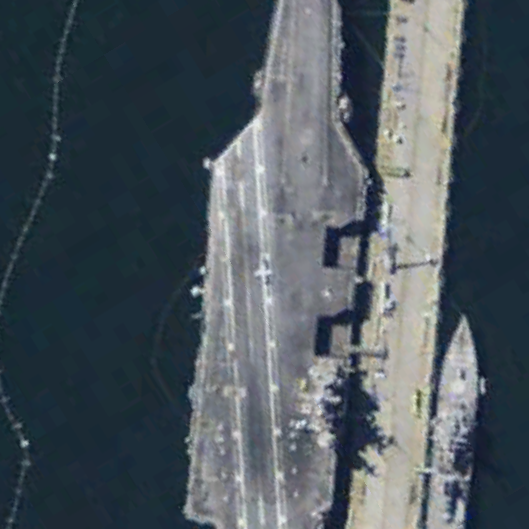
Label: aircraft_carrier